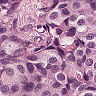
Metastatic tissue present: yes